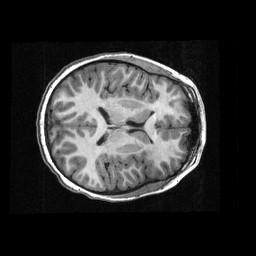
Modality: T1w
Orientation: axial
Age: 11
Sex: female
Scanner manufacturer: siemens
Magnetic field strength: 3 T
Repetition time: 2.3 s
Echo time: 0.00336 s